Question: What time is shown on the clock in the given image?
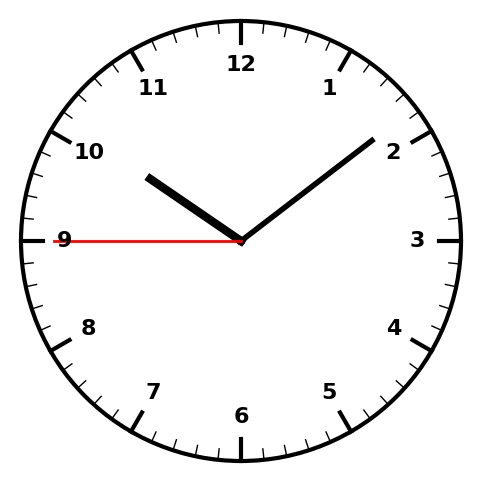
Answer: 10:08:45